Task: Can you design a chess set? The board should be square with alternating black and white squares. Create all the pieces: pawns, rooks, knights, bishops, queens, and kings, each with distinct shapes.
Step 4482:
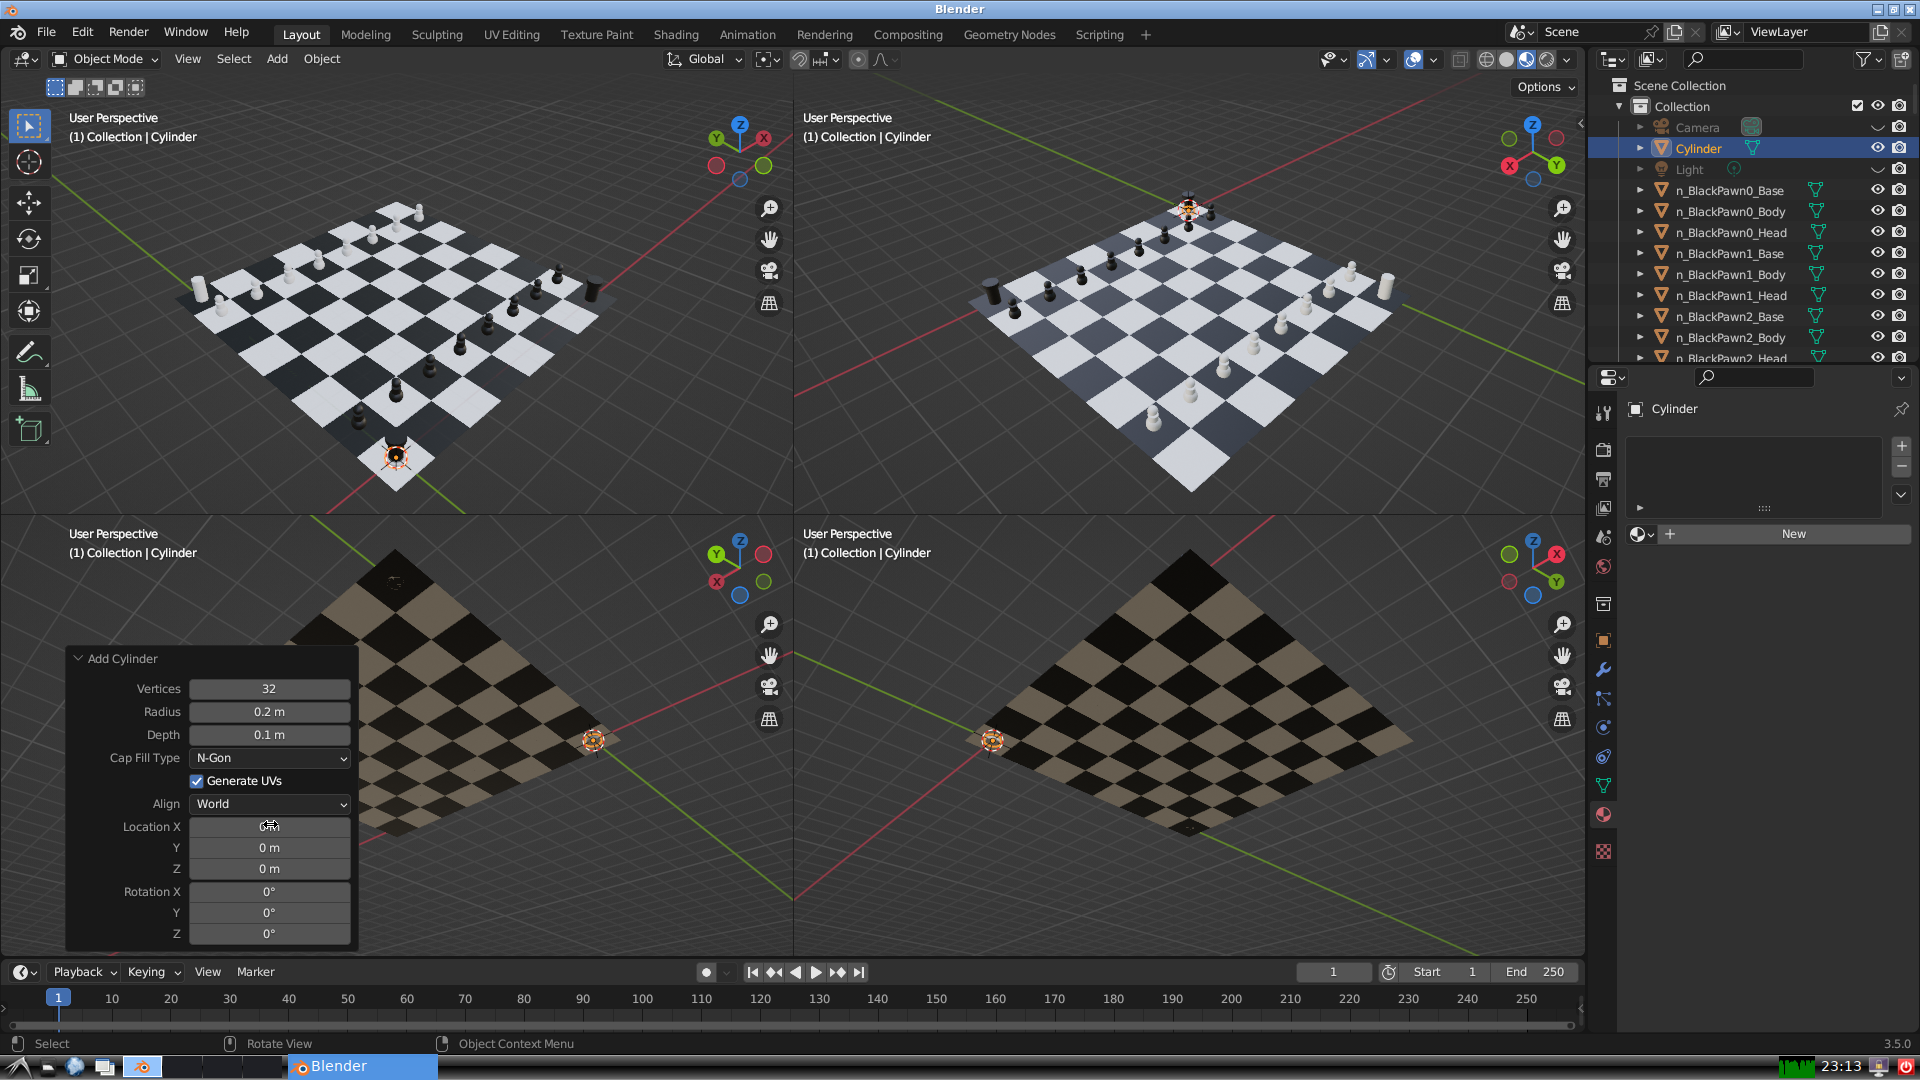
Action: click: no